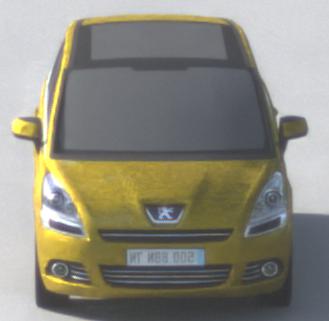
Make: Peugeot
Model: 5008 120 VTi
Detailed model: 5008 (I) Van
Model produced from: 2009/10
Model produced until: 2011/07
Doors: 5
Color: yellow
Road condition: dry road
Daytime: morning or afternoon
Contrast: low contrast